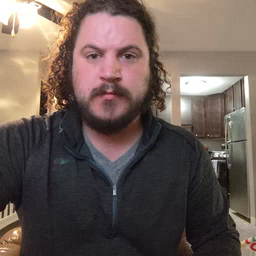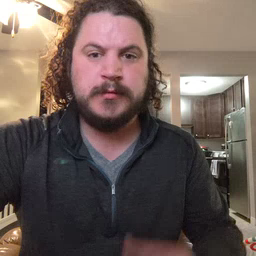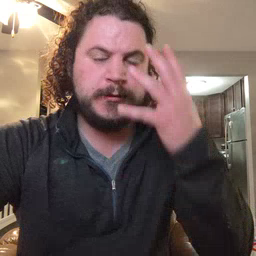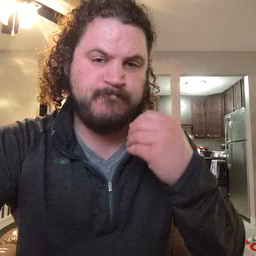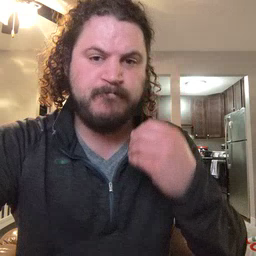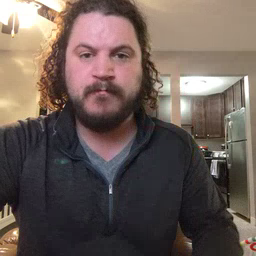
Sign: sleep